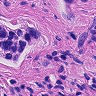
Metastatic tissue present: yes